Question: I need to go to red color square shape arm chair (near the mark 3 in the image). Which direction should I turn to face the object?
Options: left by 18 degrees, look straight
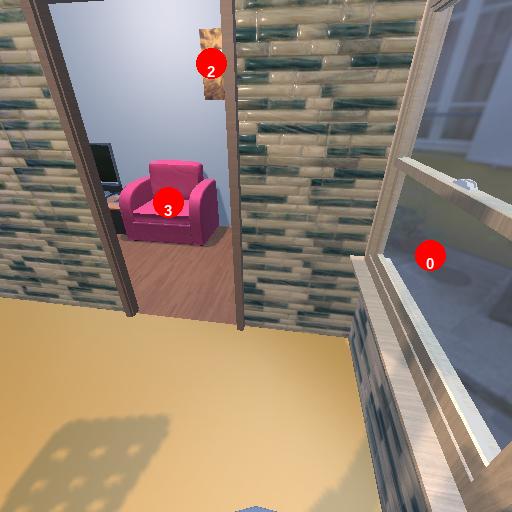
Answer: left by 18 degrees